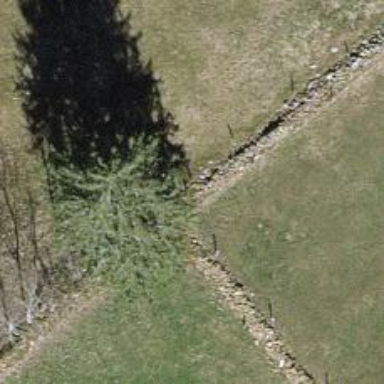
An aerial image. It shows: Evergreen needle-leaved tree in agricultural setting.